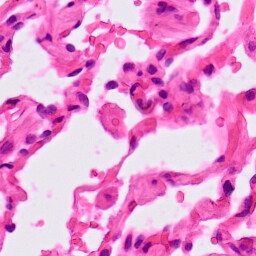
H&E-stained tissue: Lung